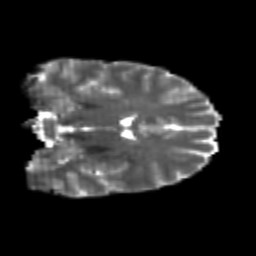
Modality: T2w
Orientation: coronal
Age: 24
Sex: male
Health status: healthy
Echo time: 0.074 s